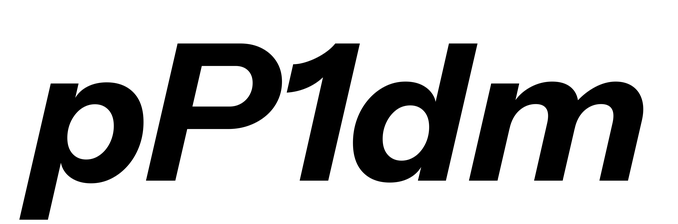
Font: InstrumentSans-Italic_Bold_Italic